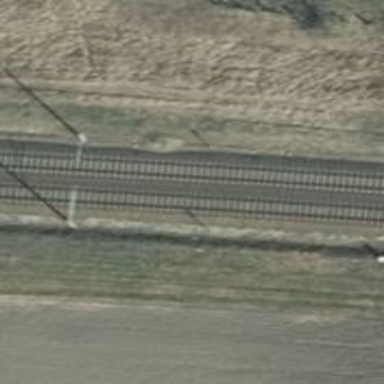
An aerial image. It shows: Railway signal.